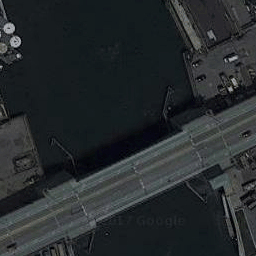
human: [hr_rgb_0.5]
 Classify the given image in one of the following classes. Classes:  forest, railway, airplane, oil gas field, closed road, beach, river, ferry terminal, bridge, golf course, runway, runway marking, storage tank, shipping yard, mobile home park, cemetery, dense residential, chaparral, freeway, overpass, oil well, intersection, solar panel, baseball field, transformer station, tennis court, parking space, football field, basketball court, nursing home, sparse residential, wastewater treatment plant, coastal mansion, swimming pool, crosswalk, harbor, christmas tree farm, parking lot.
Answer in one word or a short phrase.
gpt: bridge